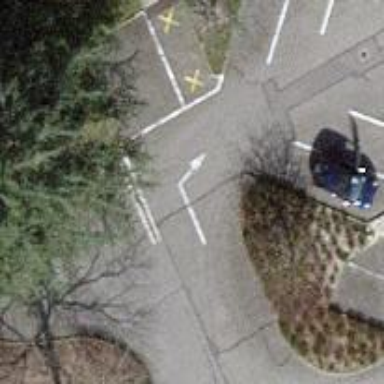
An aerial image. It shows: Asphalt parking aisle road.